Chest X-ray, PA view. Patient: 50 years old, sex F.
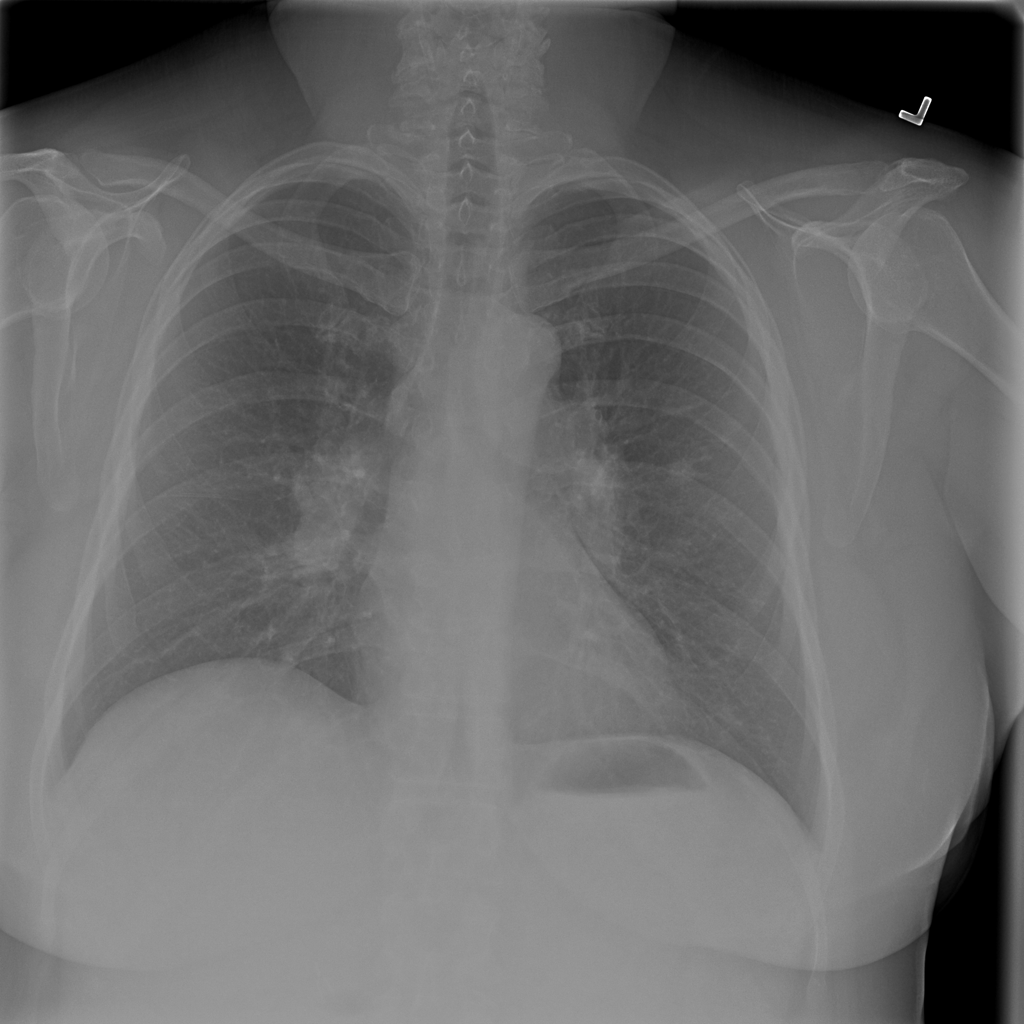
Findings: No Finding